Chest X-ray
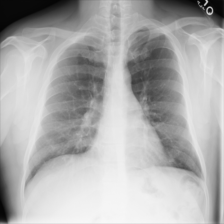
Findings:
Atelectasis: negative
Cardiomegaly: negative
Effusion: negative
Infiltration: negative
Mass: negative
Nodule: negative
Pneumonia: negative
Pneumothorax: negative
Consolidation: negative
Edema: negative
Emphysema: negative
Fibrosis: negative
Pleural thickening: negative
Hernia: negative